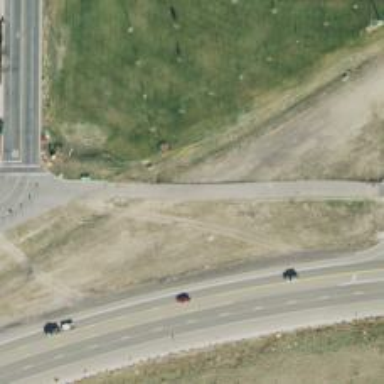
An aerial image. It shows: Asphalt path with excellent trail visibility.